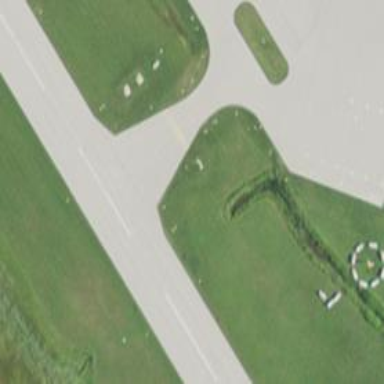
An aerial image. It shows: Image of taxiway at airport.